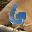
Label: 6